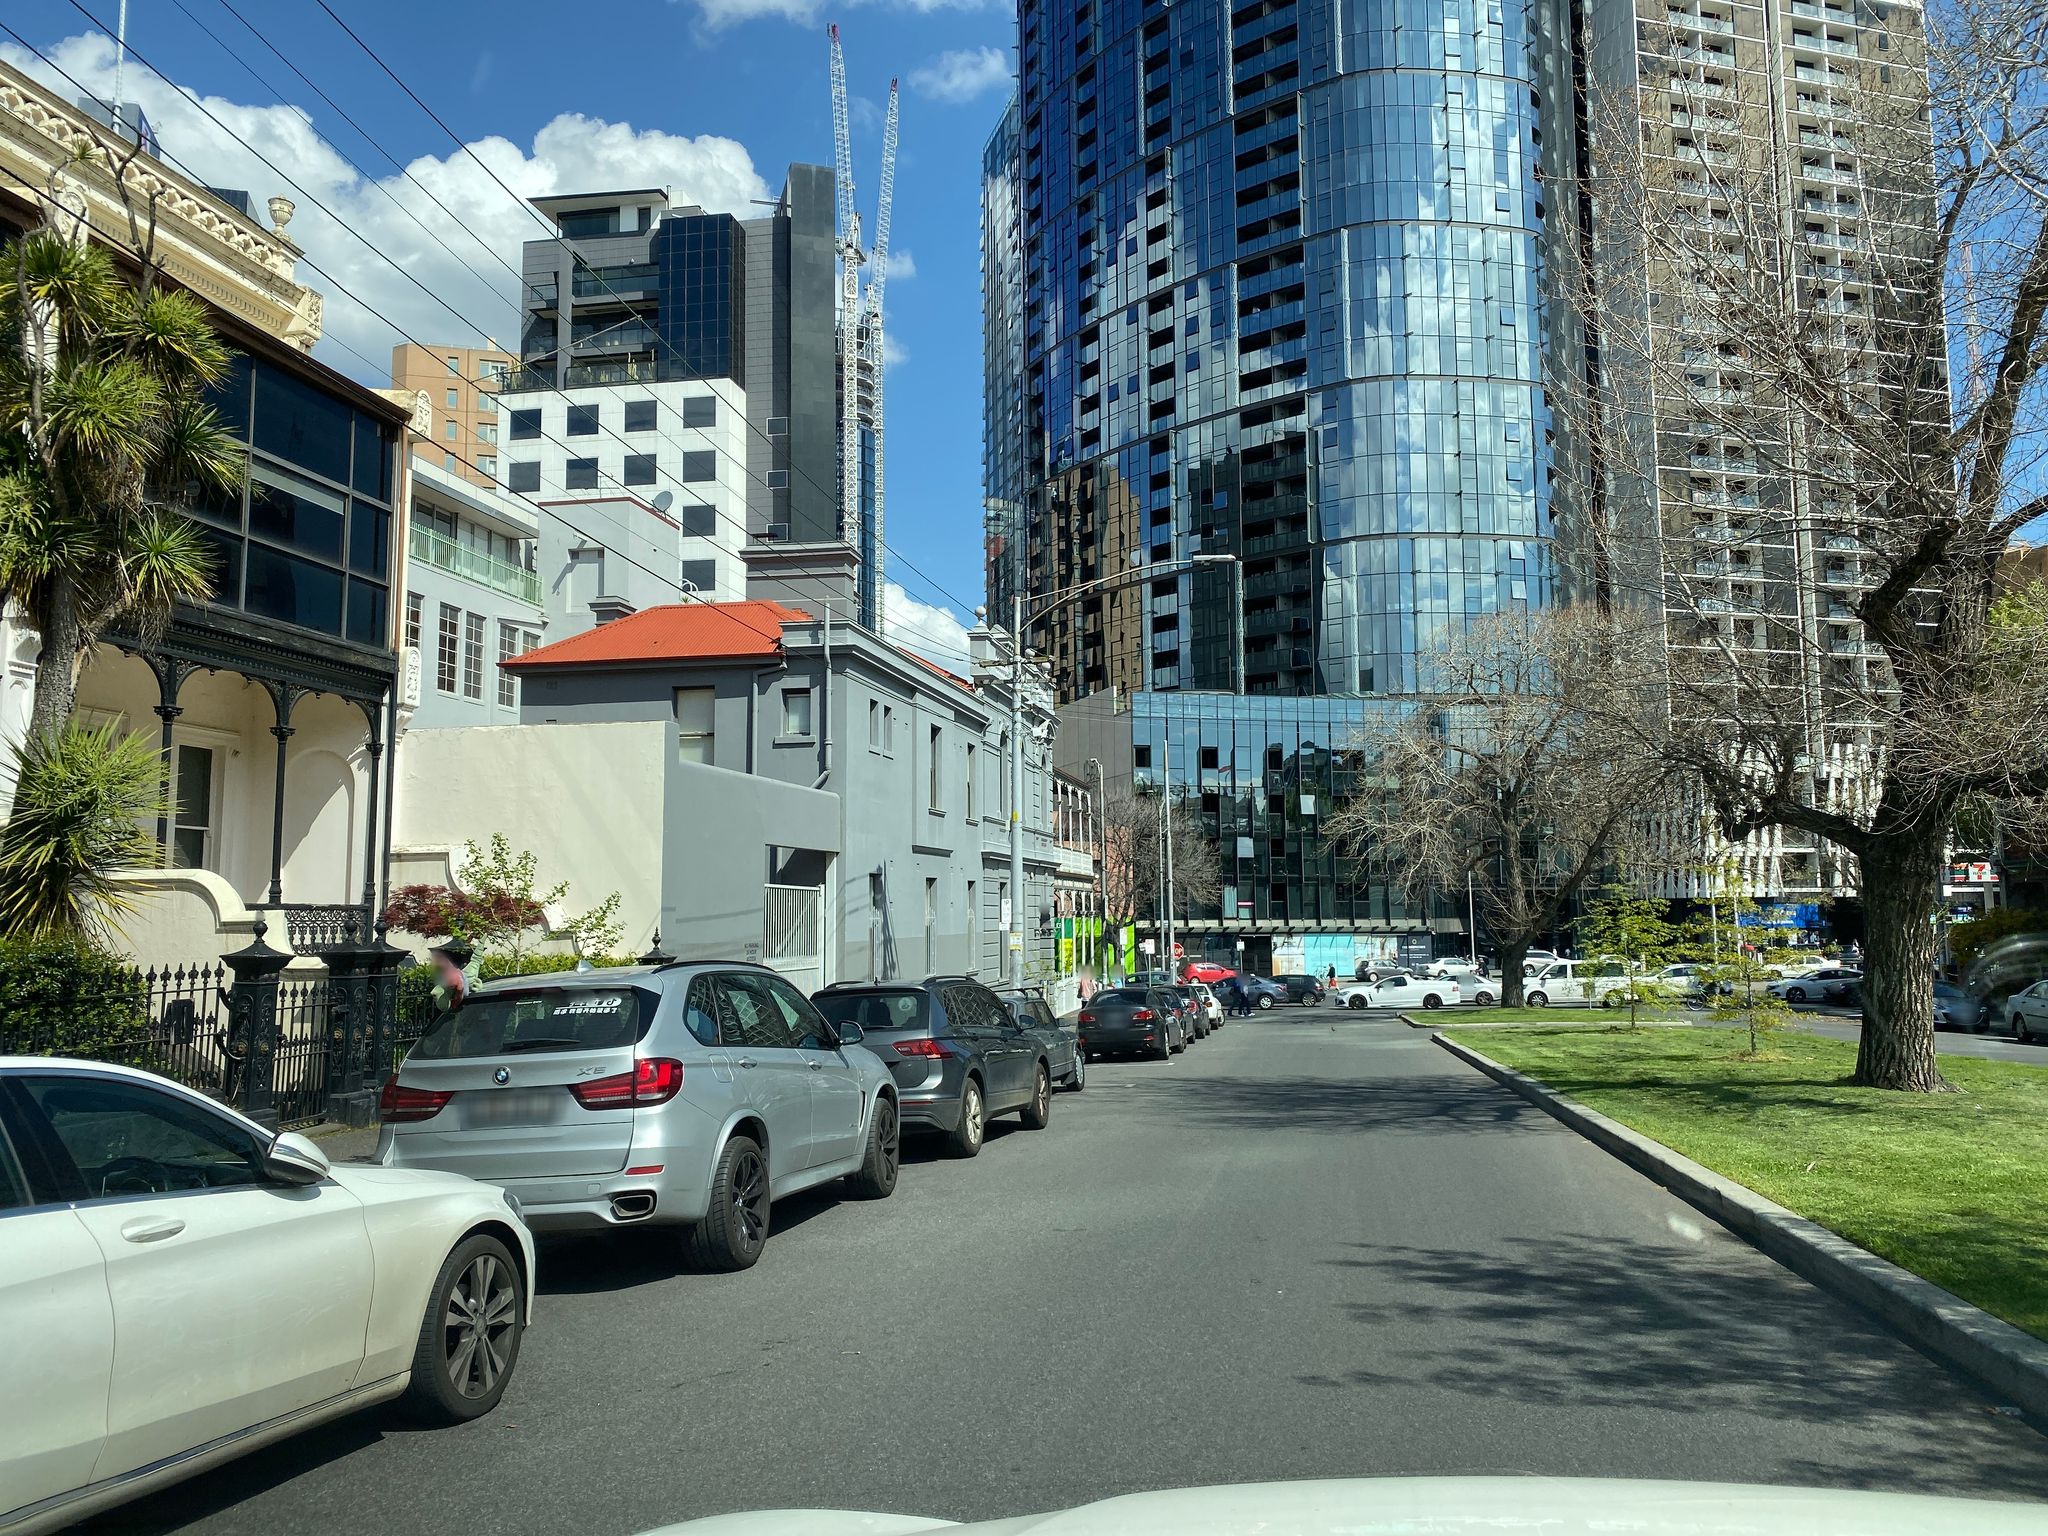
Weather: cloudy
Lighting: day
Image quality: good
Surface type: driving surface
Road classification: residential
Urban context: urban centre
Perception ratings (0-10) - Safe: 7.84, Lively: 9.64, Beautiful: 7.2, Boring: 2.02, Depressing: 1.64, Wealthy: 8.66